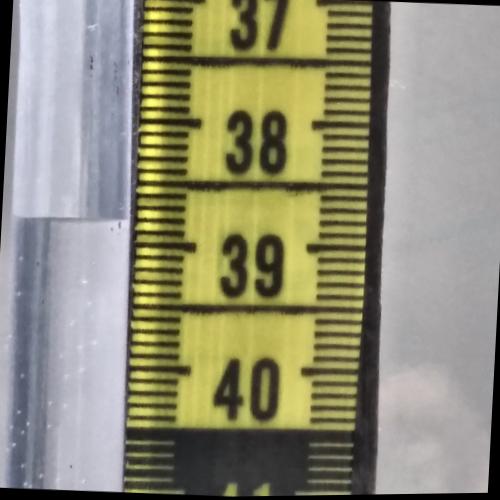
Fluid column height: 38.8 cm